Field crop: tomato
Growth stage: 2
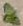
Species: solanum